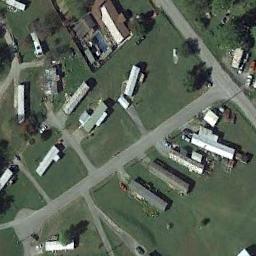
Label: mobile_home_park